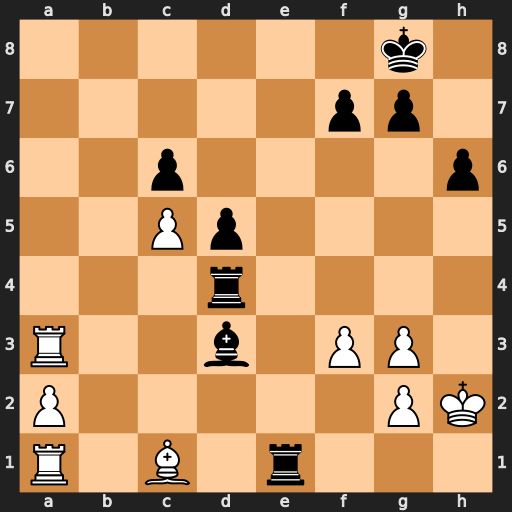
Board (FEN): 6k1/5pp1/2p4p/2Pp4/3r4/R2b1PP1/P5PK/R1B1r3
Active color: w
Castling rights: -
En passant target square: -
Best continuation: Bb2 Rxa1 Bxa1 Rc4 Rxd3